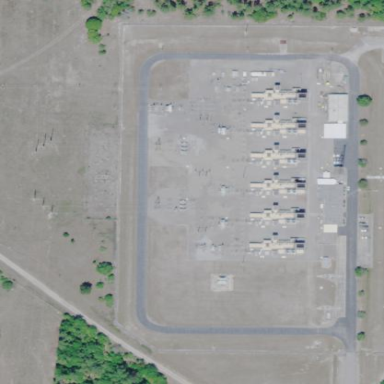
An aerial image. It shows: Generation substation.